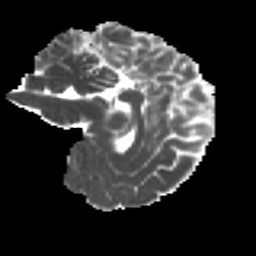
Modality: MD
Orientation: sagittal
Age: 28
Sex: female
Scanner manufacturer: ge
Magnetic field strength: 3 T
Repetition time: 7.8 s
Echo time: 0.0606 s